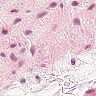
Metastatic tissue present: no